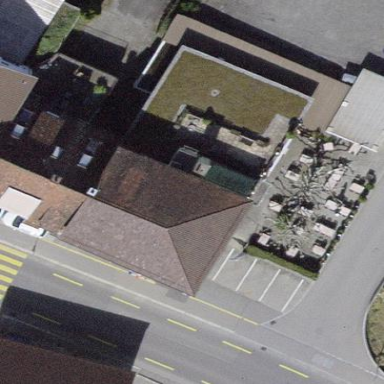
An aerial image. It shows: Building that houses restaurant.